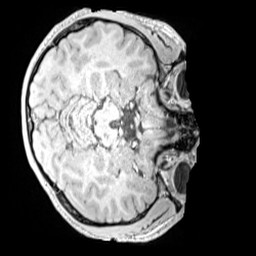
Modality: MP2RAGE
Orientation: axial
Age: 12
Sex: male
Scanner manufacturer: siemens
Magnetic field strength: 3 T
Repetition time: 4 s
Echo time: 0.00299 s